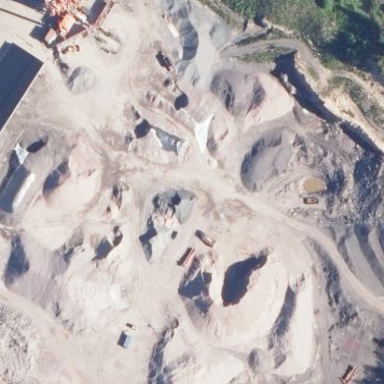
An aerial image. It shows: Quarry area.